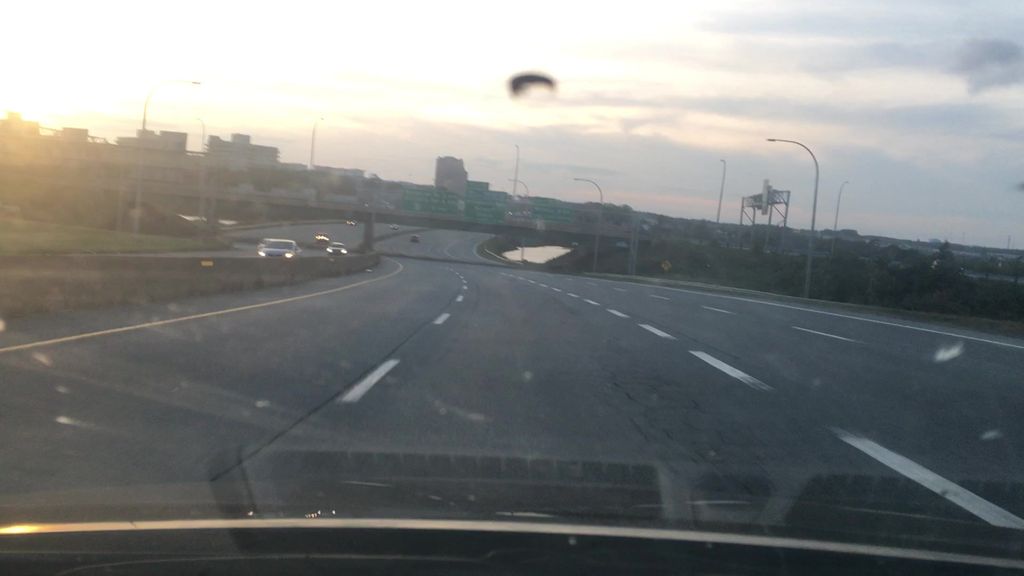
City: halifax